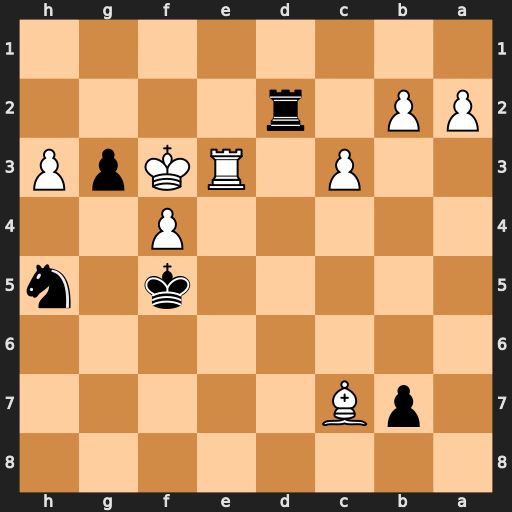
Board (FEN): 8/1pB5/8/5k1n/5P2/2P1RKpP/PP1r4/8
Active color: b
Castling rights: -
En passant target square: -
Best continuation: Rf2#